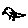
Label: bird